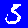
Digit: 5